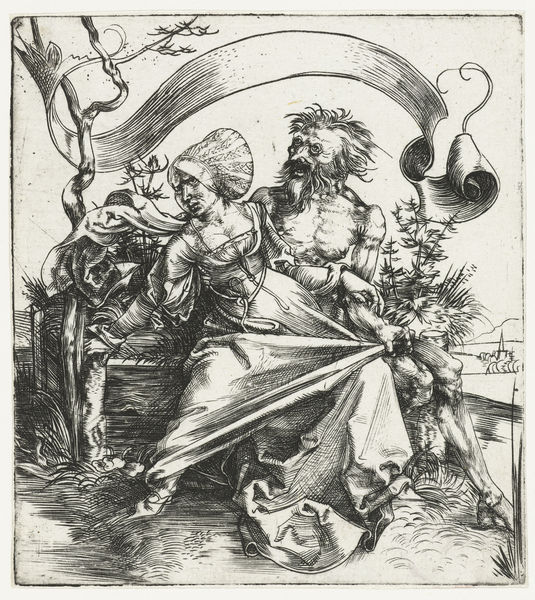
Titel: Jonge vrouw aangevallen door de Dood
Künstler: Albrecht Dürer
Standort: Amsterdam
Institution: Rijksmuseum
Schlagwörter: church, hat, people, white, black, dress, gray, hair, seat, skirt, woman, print, brown, wood, fighting, frau, man, naked, rape, satyr, tree, landscape, village, eyes, scroll, grass, drawing, black and white, bonnet, glasses, illustration, beard, devil, scene, trunk, medieval, legs, bush, farm, bare, chest, steeple, ribbons, tan, branch, hatching, teufel, angry, muscle, bone, bones, mustache, dirty, witch, knee, banner, vista, knees, wild, demon, pilgrim, force, satan, angst, grasp, grasping, litograph, resist, trunkenbold, warnung, sünde, struggling, reduce, distrust